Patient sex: F
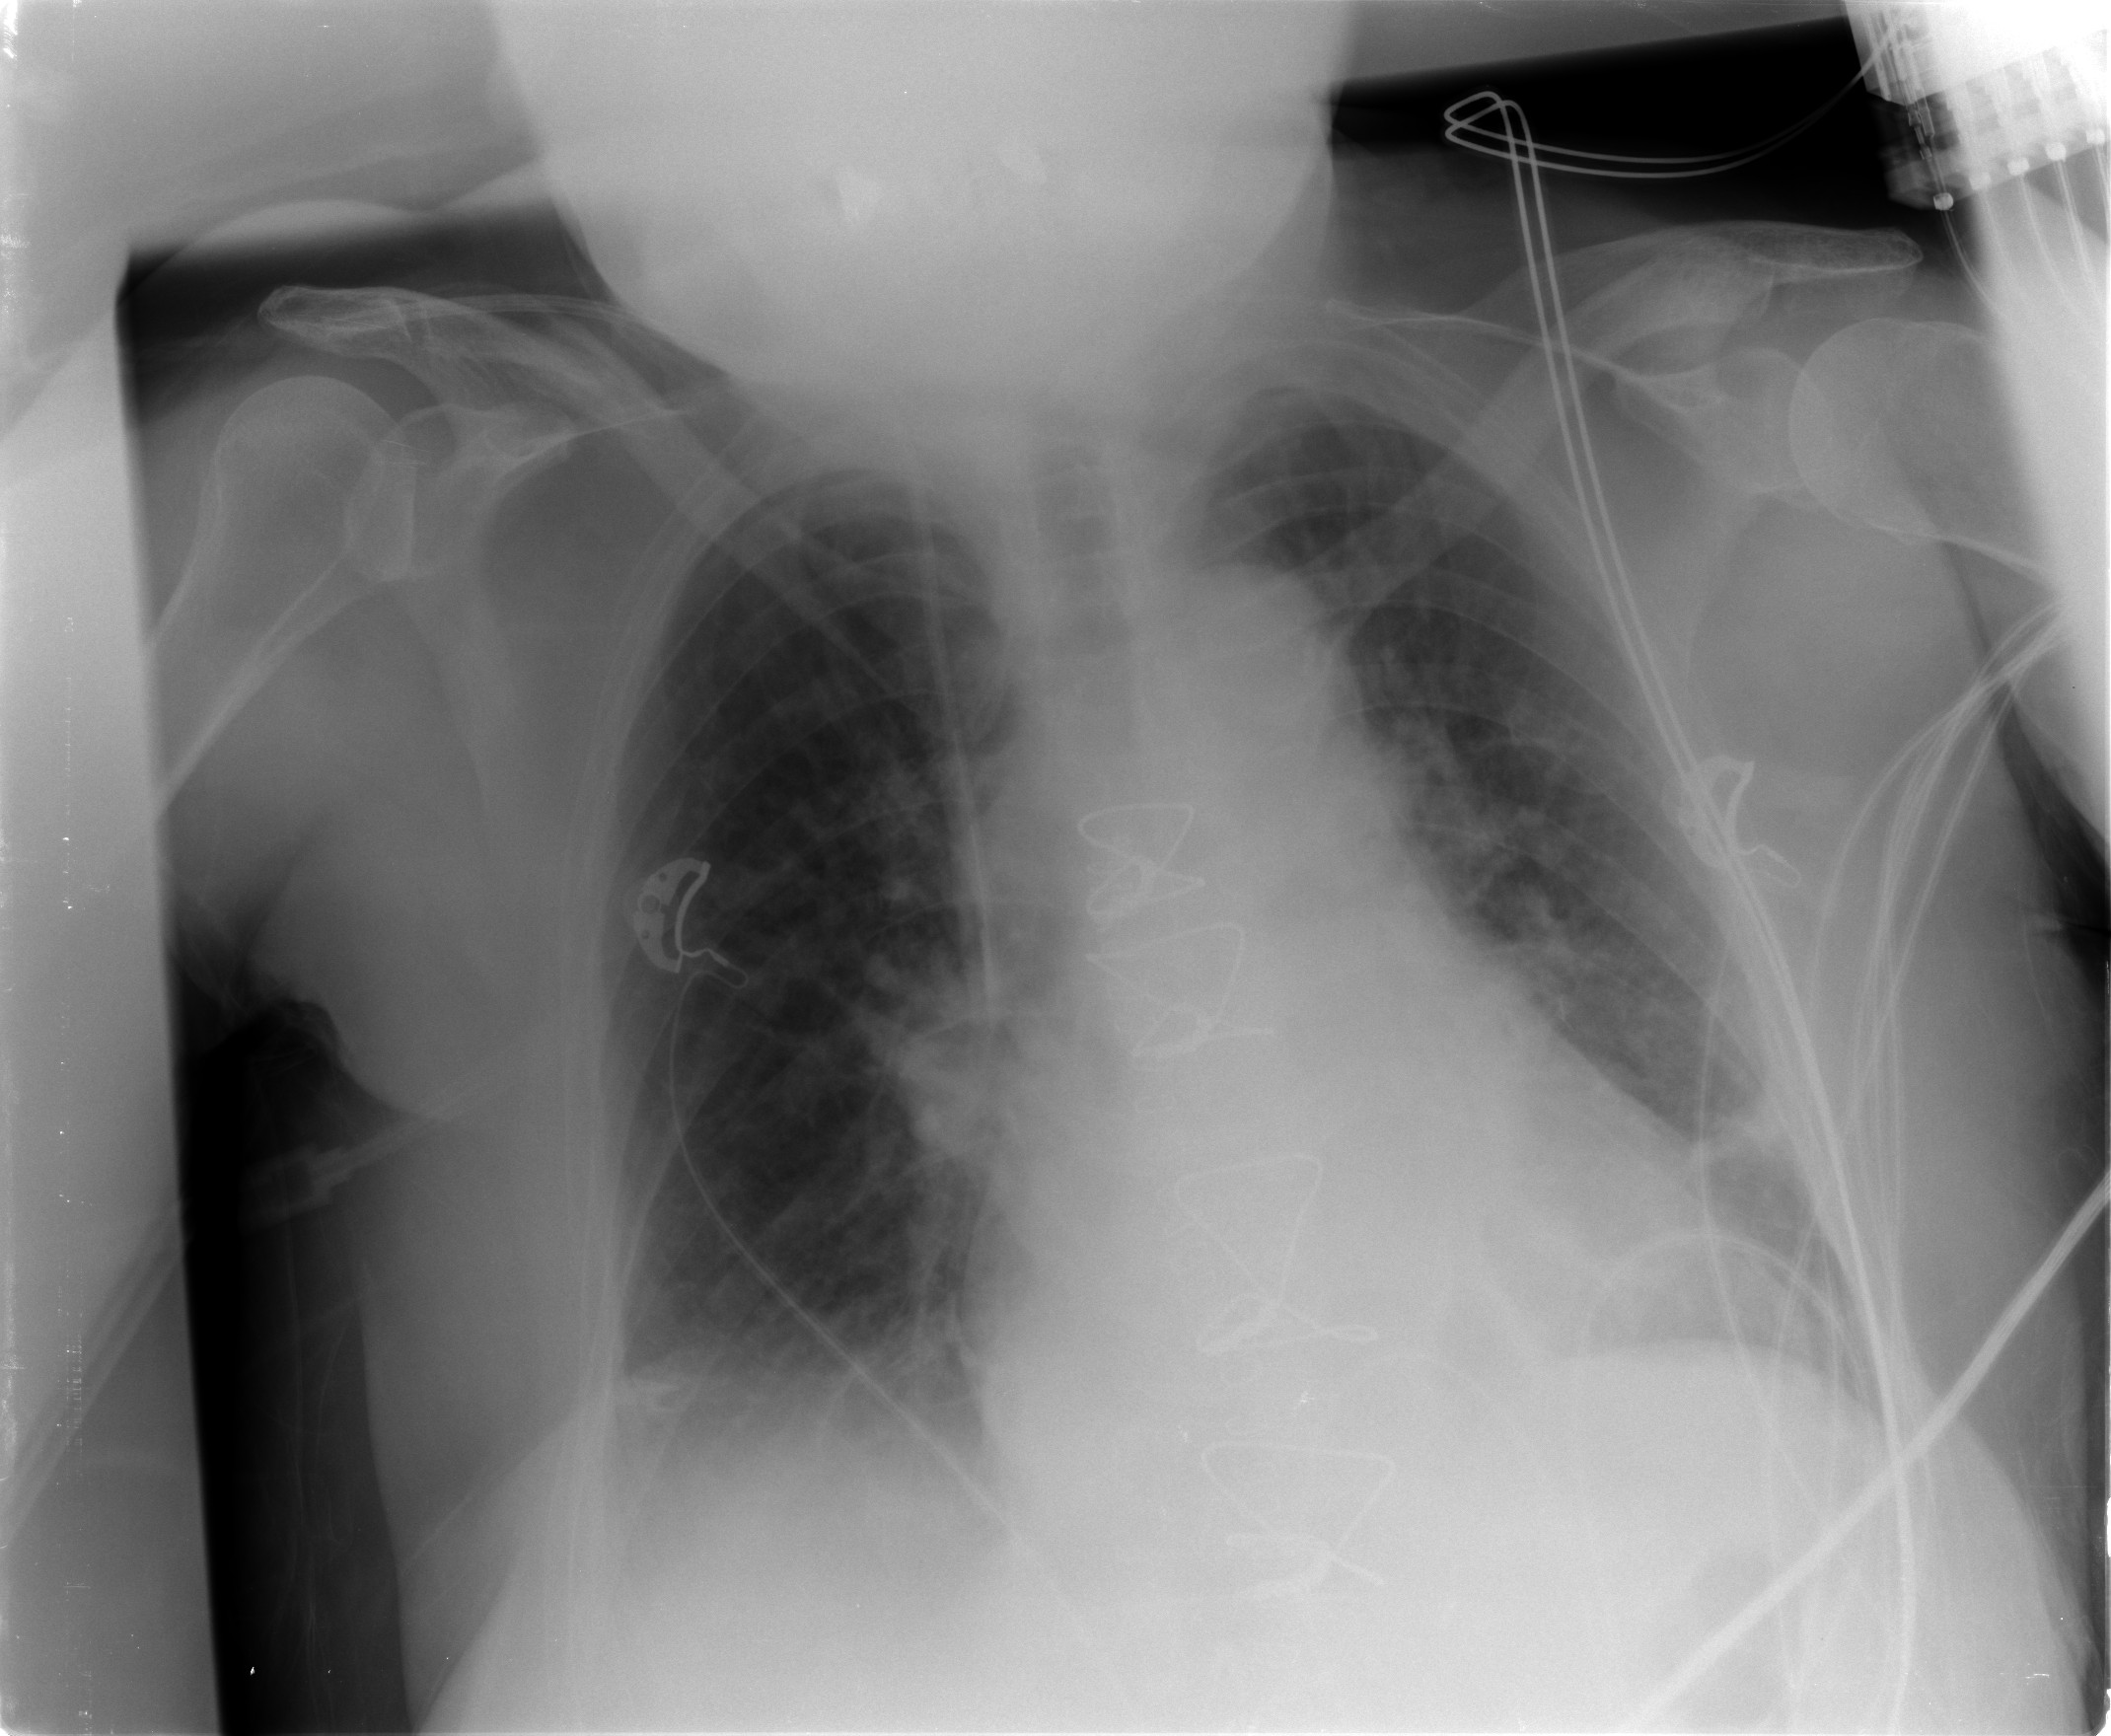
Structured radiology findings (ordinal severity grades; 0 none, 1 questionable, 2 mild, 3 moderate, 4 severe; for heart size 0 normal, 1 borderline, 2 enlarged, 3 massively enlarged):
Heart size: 1
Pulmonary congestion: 2
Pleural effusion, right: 2
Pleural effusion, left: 0
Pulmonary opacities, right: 0
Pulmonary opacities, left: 0
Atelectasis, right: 2
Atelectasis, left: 2